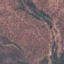
Label: HerbaceousVegetation